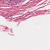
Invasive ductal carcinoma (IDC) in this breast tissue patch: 0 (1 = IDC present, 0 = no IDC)